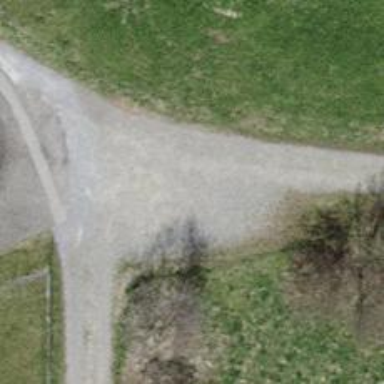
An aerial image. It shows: Parking area with gravel surface.